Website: lowes
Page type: payment
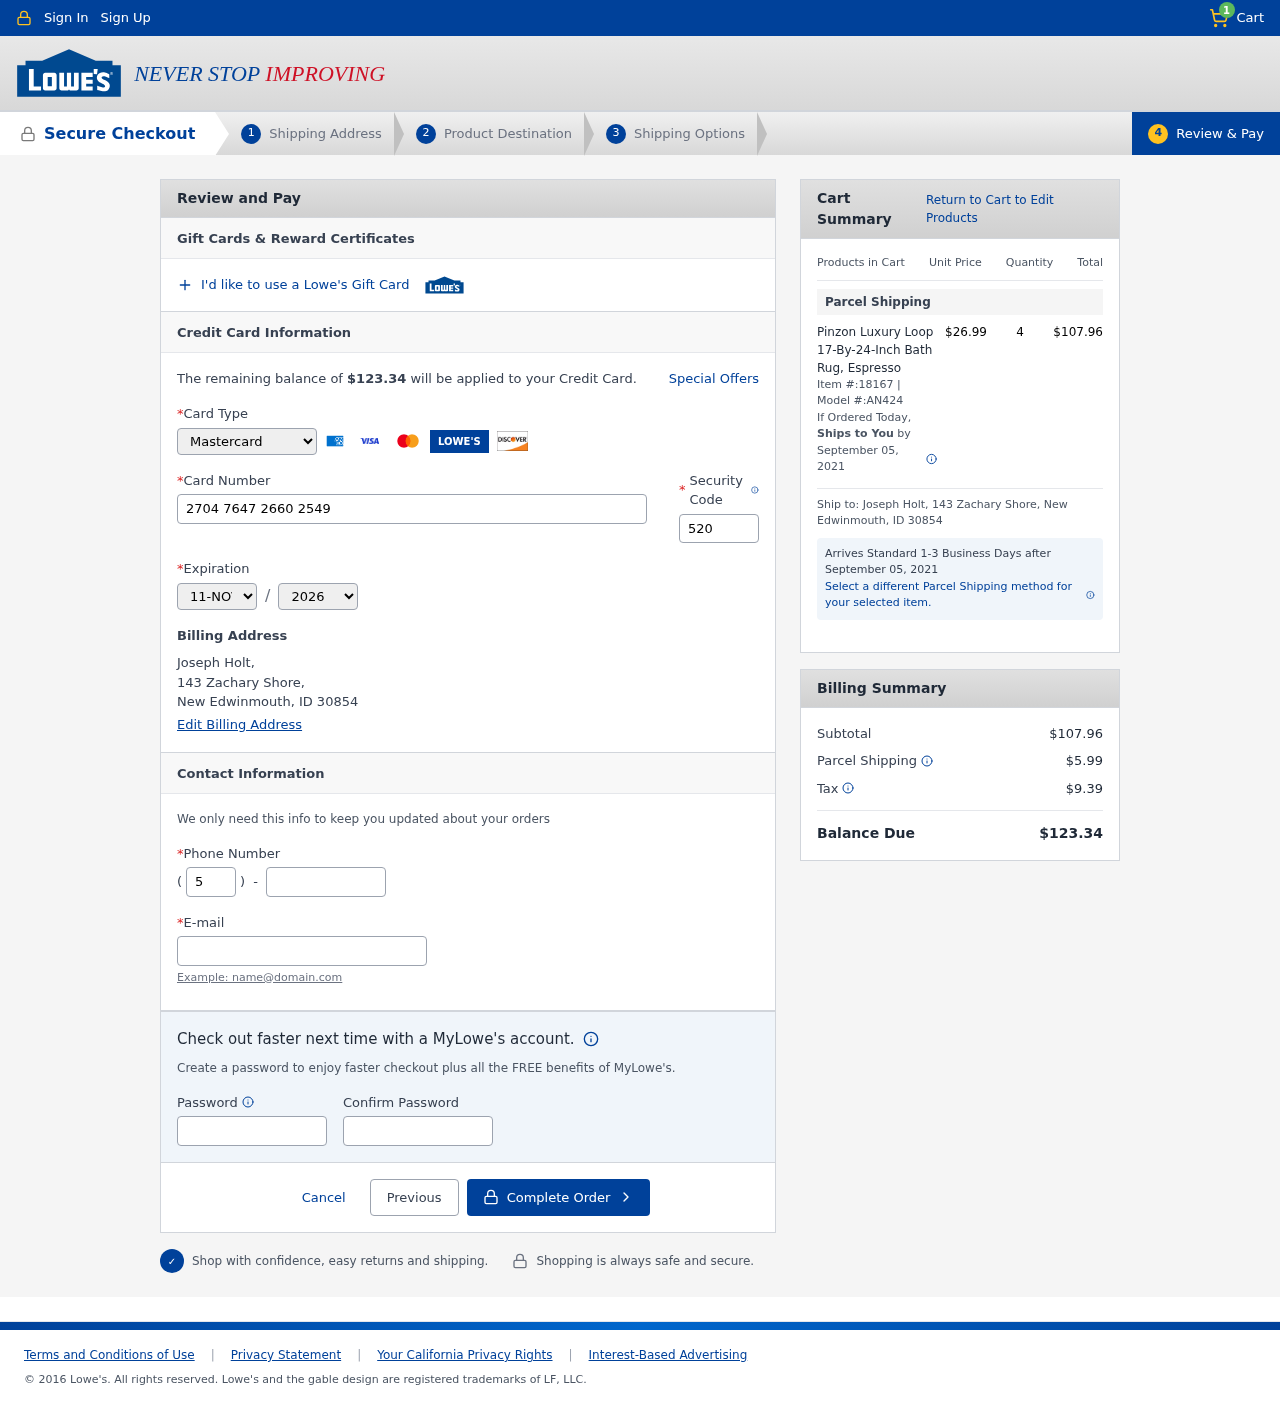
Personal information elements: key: PII_CARD_CVV
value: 520
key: PII_CARD_EXPIRY_MONTH
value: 11
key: PII_CARD_EXPIRY_YEAR
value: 26
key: PII_CARD_NUMBER
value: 2704 7647 2660 2549
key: PII_CARD_TYPE
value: Mastercard
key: PII_CITY_STATE_ZIP
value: New Edwinmouth, ID 30854
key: PII_EMAIL
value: josephholt@hotmail.com
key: PII_FULLNAME
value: Joseph Holt,
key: PII_PHONE
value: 5159004791
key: PII_PHONE_AREA
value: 515
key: PII_STREET
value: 143 Zachary Shore
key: PII_STREET
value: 143 Zachary Shore,
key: PII_FULLNAME2
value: Joseph Holt
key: PII_CITY
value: New Edwinmouth
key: PII_STATE_ABBR
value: ID
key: PII_POSTCODE
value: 30854
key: PII_POSTCODE_FULL
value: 30854
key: PII_CITY_STATE
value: New Edwinmouth, ID
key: PII_POSTCODE_NUMERIC
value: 30854
Product elements: key: PRODUCT1_NAME
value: Pinzon Luxury Loop 17-By-24-Inch Bath Rug, Espresso
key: PRODUCT1_PRICE
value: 26.99
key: PRODUCT1_QUANTITY
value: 4
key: PRODUCT1_ITEM
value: Item #:18167
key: PRODUCT1_MODEL
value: Model #:AN424
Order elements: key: ORDER_NUM_ITEMS
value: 1
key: ORDER_TOTAL
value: $123.34
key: ORDER_SHIPPING_DATE
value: September 05, 2021
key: ORDER_SUBTOTAL
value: $107.96
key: ORDER_SHIPPING_DATE2
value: September 05, 2021
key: ORDER_SHIPPING_COST
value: $5.99
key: ORDER_TAX
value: $9.39